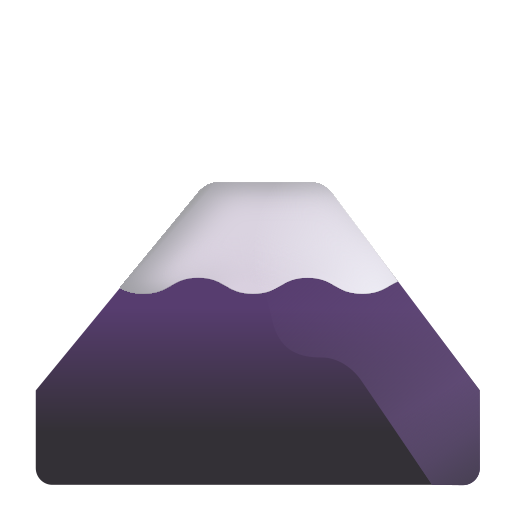
mount fuji color